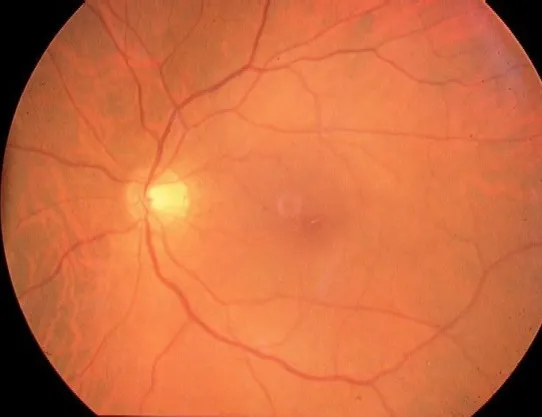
This postoperative fundus photograph shows that the macular hole has been closed.
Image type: ophthalmic_imaging (fundus_photograph)